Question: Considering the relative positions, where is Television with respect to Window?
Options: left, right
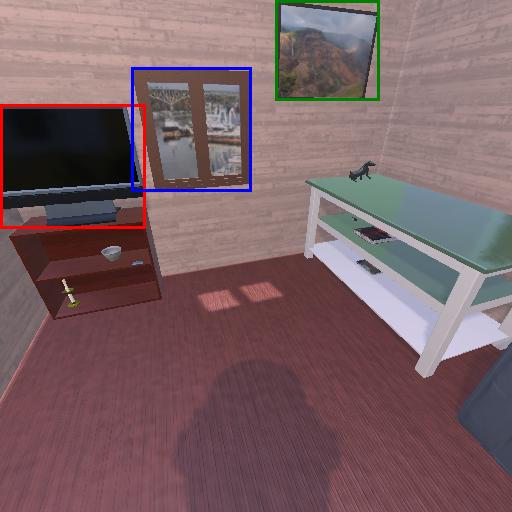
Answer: left